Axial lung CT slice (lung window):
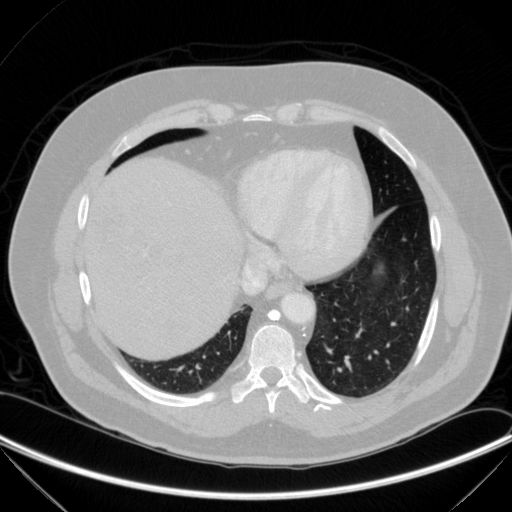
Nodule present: no